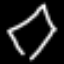
Label: diamond